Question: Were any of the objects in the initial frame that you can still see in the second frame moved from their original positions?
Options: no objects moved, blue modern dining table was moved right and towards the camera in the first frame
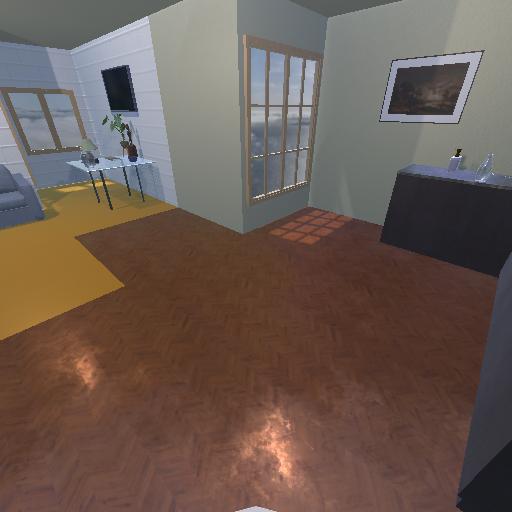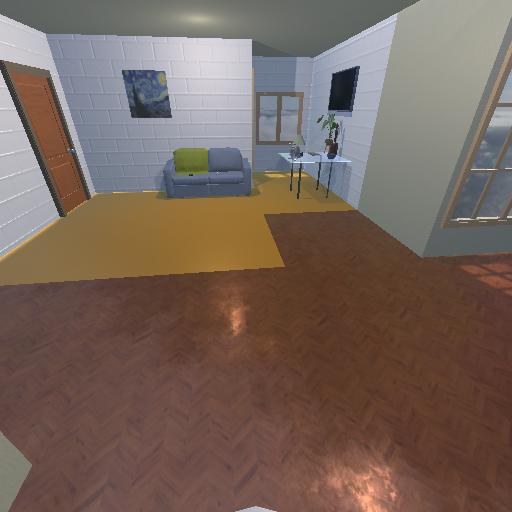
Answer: no objects moved